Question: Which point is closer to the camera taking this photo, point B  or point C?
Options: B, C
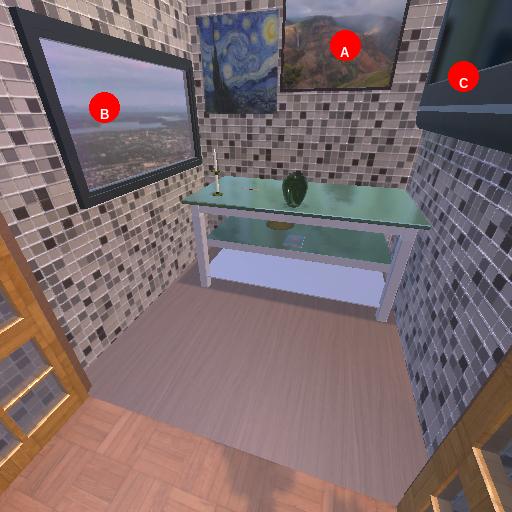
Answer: B